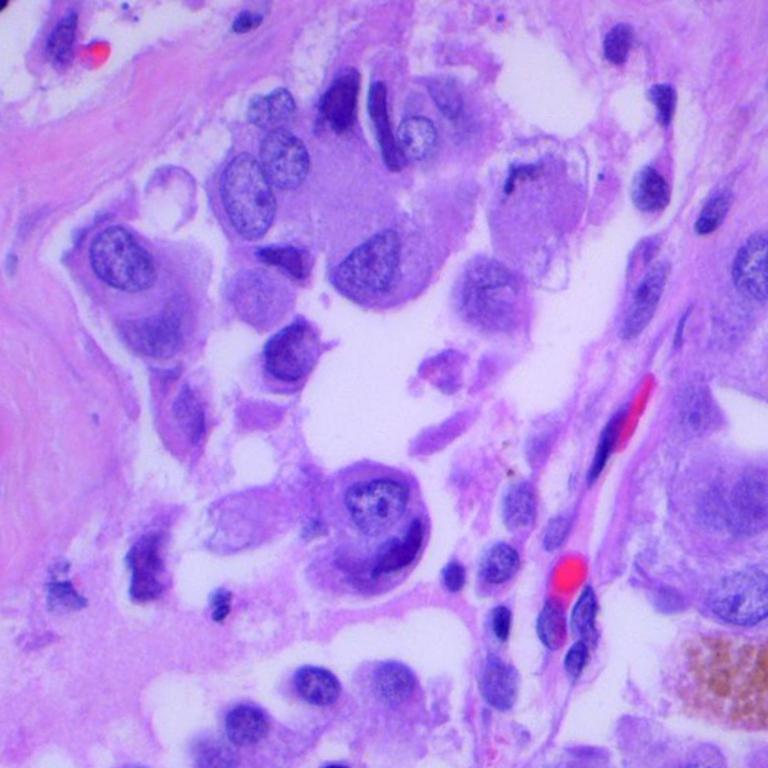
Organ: lung
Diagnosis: adenocarcinomas